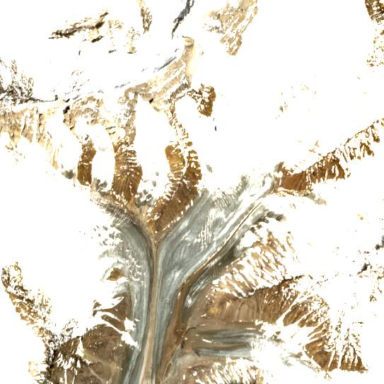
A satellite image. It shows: Stunning view of glacier.